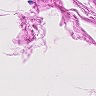
Metastatic tissue present: no